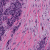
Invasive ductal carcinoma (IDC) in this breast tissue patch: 1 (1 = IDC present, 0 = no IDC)